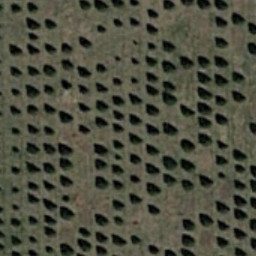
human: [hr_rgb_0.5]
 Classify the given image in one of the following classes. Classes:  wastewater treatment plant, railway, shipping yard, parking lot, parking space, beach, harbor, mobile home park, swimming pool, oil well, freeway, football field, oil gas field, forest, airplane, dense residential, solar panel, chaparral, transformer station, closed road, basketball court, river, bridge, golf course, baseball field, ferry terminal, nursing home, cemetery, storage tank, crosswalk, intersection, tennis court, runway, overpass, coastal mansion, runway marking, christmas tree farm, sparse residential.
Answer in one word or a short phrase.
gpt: christmas tree farm